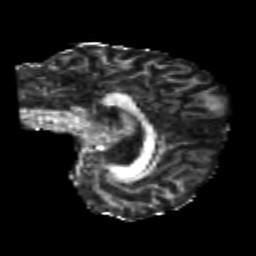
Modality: FA
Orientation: sagittal
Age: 20
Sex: female
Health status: healthy
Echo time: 0.074 s